Question: So I have a column in MySQL though PHPMyAdmin that looks like this

When I insert through PHPMyAdmin into the table and not put anything in the time column it works and puts the time in, however when I do it through PHP with the following script
'''
mysql_query("INSERT INTO 'products'
VALUES ('', '$title', '', '$photo', '$price', '$details', '$description_short', '$description', '$dimensions', '$colour', '$scatid', '$type', '$brand', 'Y', '$size')") ;
'''
(the third '' is the time column) it seems to put the timestamp as 0000-00-00 00:00:00
I have had a look around and seem to be doing everything right from looking through some other Stack Overflow posts.
Thank you in advance for your help
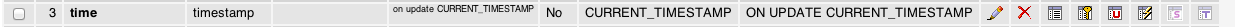
Answer: You actually have 2 options:
option 1:
explicitly use "CURRENT_TIMESTAMP" (or "NOW()" as others have said), like this:
'''
"INSERT INTO 'products' VALUES ('', '$title', 'CURRENT_TIMESTAMP', '$photo', '$price', '$details', '$description_short', '$description', '$dimensions', '$colour', '$scatid', '$type', '$brand', 'Y', '$size')"
'''
option 2:
implicitly use the default value. To use this, you need to specify the columns you're inserting (between the table name "products" and the keyword VALUES), skipping the timestamp column both in the column list and values list.
I personally prefer option 2 for debug purposes (you can instantly see which columns are for which values and viceversa without looking at the db schema)